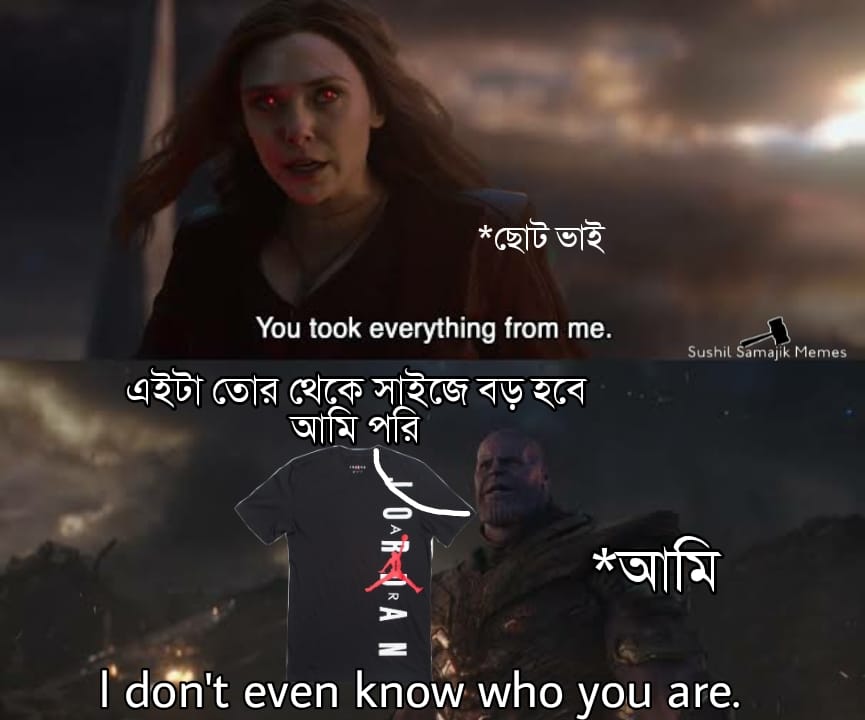
Caption: *ছোট ভাই   You took everything from me.     এইটা তোর থেকে সাইজে বড় হবে আমি পরি      *আমি   I don't even know who you are.
Label: non-hate